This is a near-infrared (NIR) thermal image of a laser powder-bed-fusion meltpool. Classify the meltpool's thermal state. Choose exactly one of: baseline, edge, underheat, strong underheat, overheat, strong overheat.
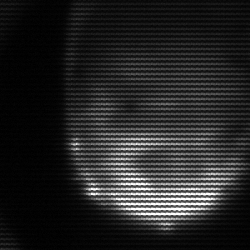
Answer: edge